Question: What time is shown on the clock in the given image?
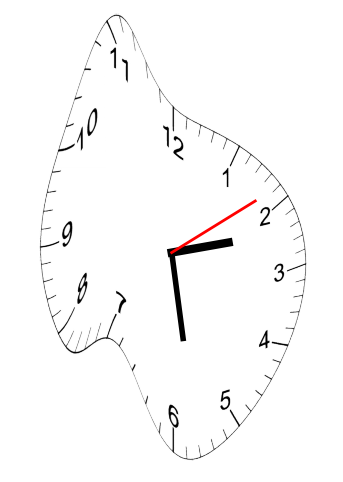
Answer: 02:28:09